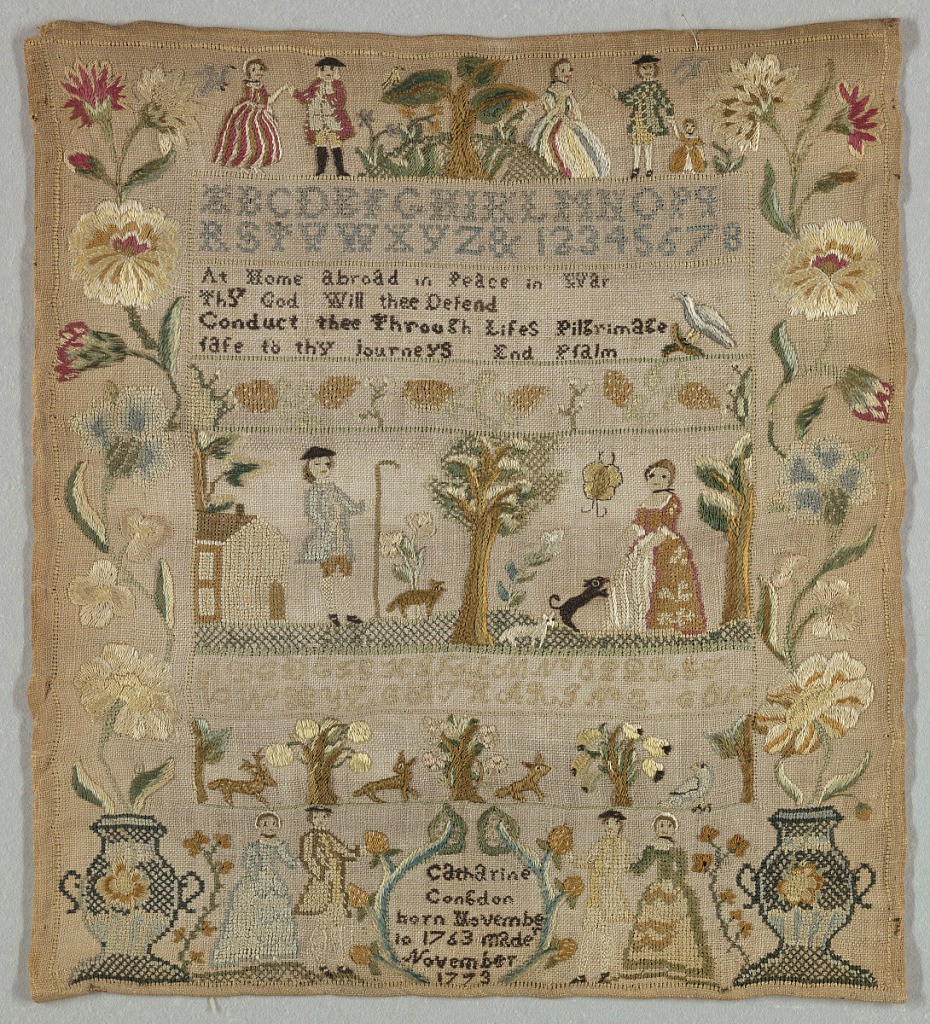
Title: Sampler
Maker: Catharine Congdon, American, 1763 - 1833
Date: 1773
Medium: silk embroidery on linen foundation Technique: embroidered in cross, half-cross, buttonhole, satin, stem, and back stitches on plain weave foundation
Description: Wide border of urns, flowering plants and people. In center, alphabet, text and more people. Alphabet. "At home abroad in Peace in War Thy God will thee Defend Conduct thee through Life's Pilgrimage Safe to thy journey's end.